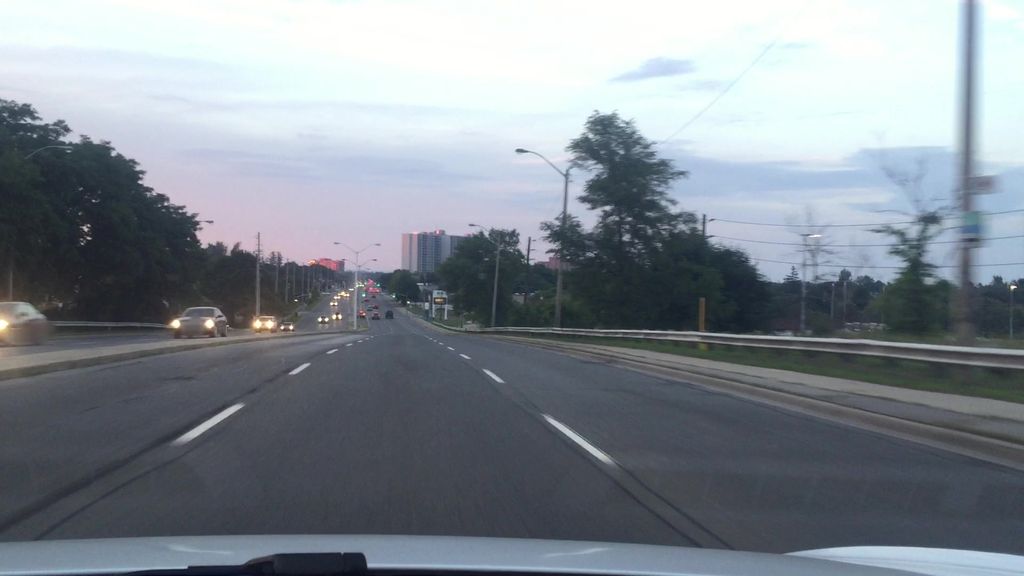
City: toronto